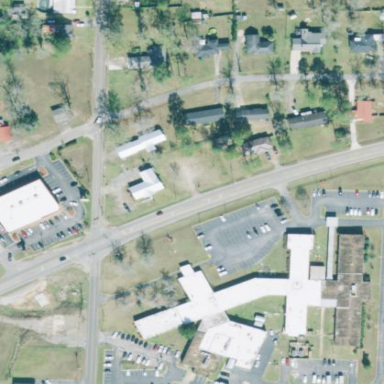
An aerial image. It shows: Healthcare facility identified as hospital.